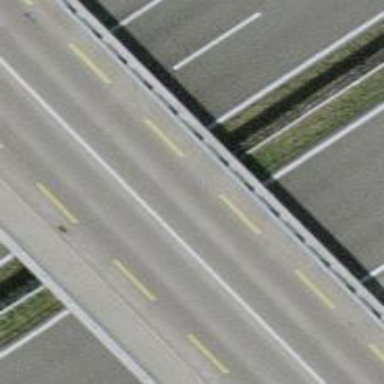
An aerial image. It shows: Tertiary road with cycle lane on bridge.